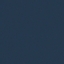
Land use / land cover class: SeaLake